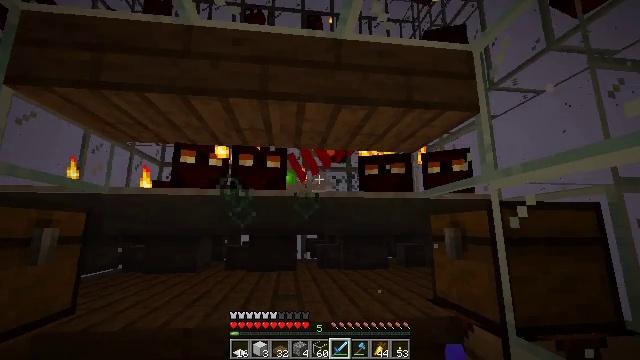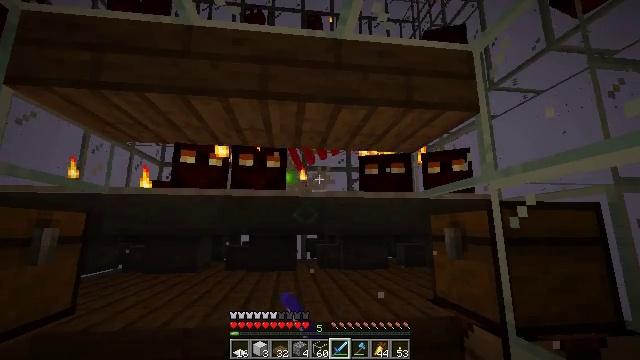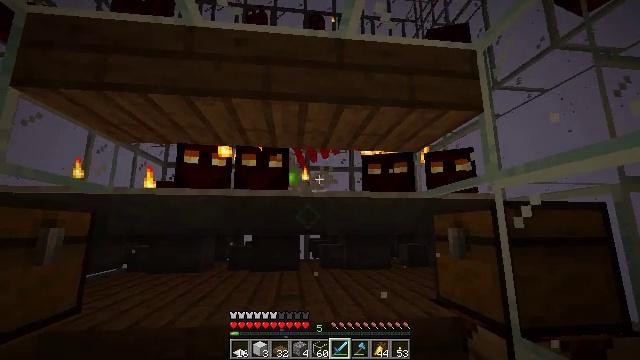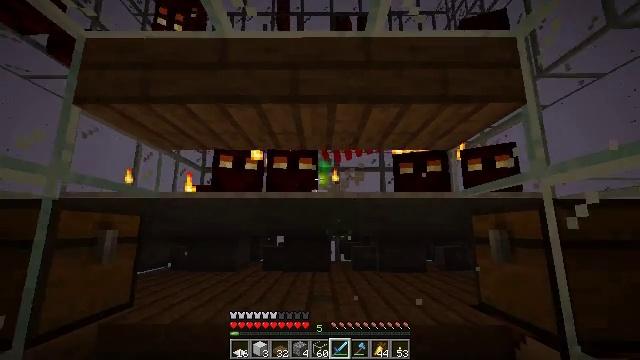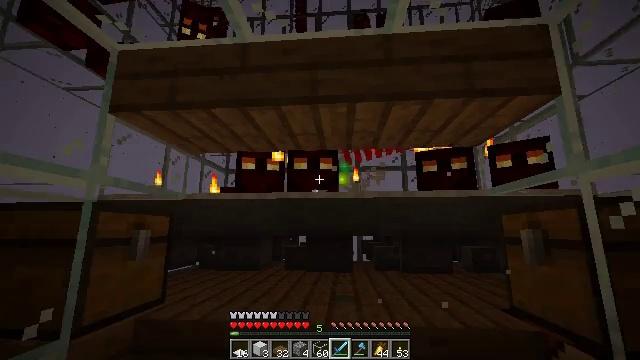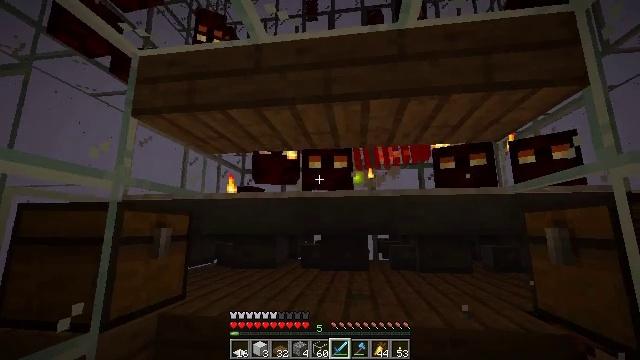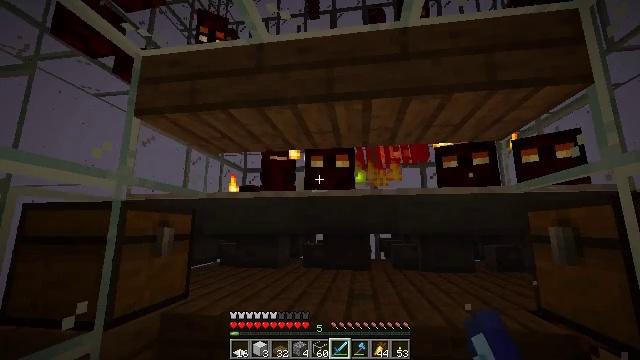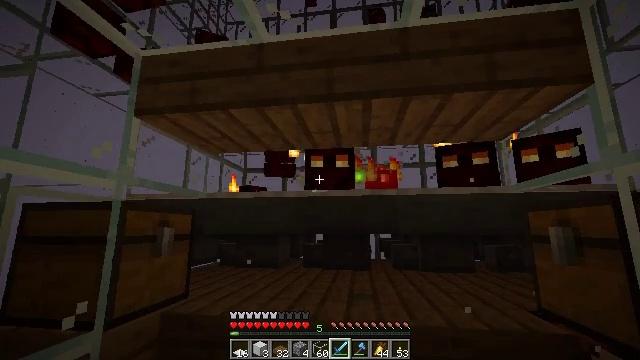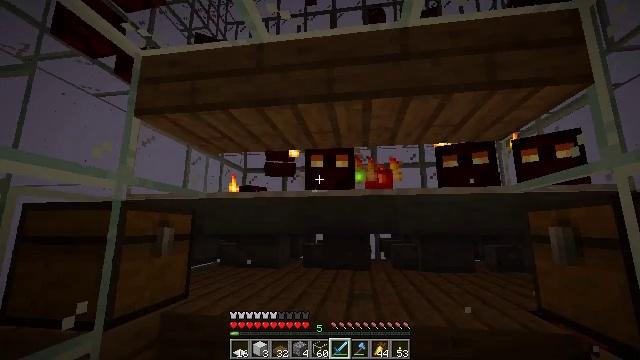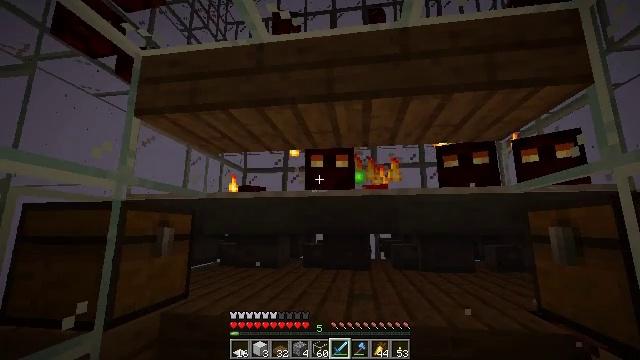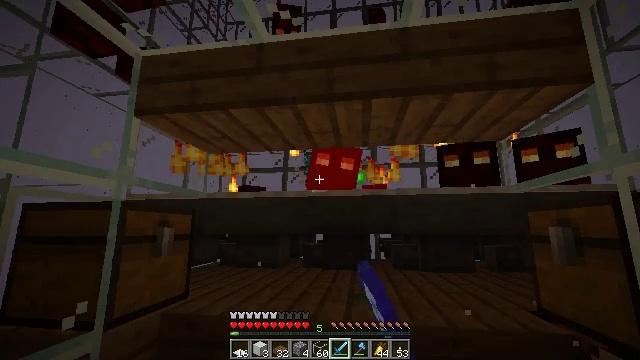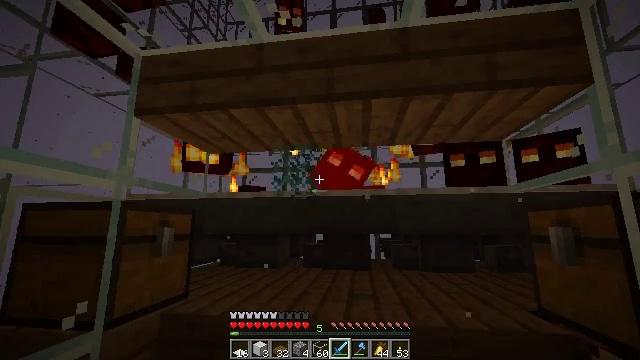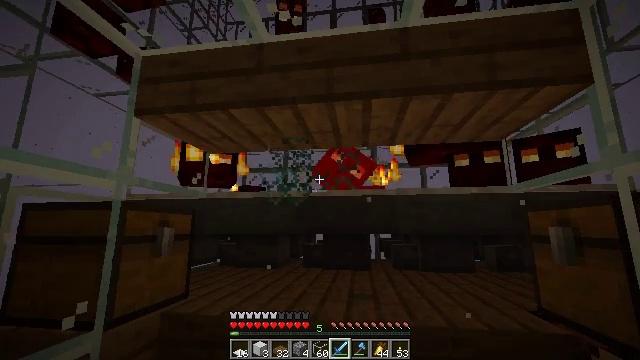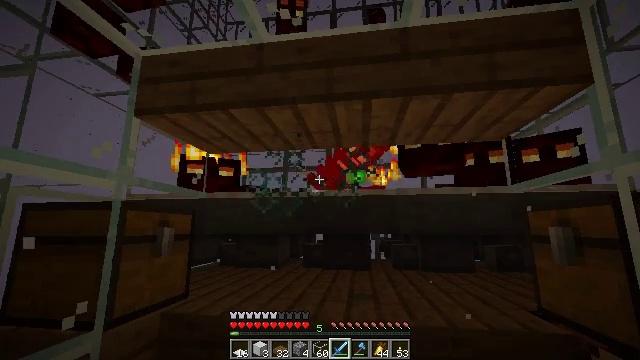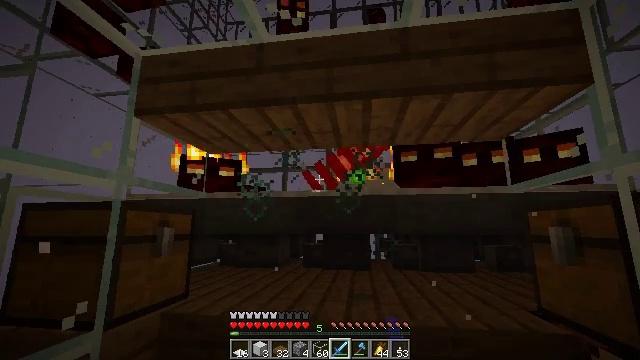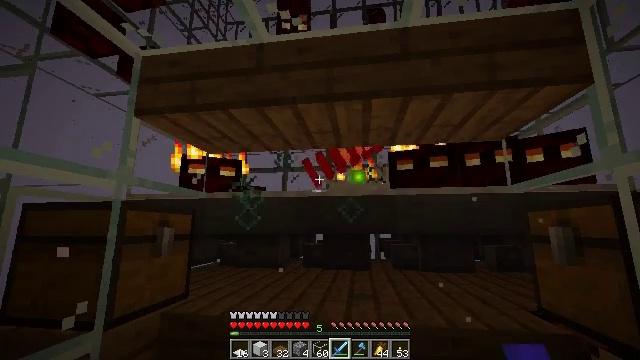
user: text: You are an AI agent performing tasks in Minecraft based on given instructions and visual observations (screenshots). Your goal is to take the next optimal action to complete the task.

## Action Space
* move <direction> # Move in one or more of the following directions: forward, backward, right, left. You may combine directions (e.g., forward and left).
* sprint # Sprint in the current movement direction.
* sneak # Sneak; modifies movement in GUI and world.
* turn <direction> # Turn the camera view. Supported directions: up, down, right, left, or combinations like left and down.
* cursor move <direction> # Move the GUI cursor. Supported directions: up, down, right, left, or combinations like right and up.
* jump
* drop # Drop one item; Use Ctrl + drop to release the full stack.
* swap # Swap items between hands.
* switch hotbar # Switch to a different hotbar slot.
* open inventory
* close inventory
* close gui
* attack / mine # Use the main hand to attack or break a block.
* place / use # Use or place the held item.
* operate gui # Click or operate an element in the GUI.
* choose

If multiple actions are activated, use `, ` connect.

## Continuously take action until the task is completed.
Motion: motion action
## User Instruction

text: Hunt the magma cube.
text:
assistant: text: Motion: attack / mine
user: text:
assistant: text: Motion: attack / mine
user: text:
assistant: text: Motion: turn left
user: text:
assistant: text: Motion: turn left
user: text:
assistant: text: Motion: turn left, attack / mine
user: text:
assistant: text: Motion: attack / mine
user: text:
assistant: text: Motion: attack / mine
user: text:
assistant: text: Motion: no_op
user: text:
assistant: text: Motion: attack / mine
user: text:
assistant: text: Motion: attack / mine
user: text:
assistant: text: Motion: attack / mine
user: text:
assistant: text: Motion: attack / mine
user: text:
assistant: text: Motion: attack / mine
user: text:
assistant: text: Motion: attack / mine
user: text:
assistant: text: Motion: attack / mine
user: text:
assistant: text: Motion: turn right, attack / mine
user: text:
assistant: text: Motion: turn right
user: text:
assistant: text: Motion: no_op
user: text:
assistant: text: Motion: no_op
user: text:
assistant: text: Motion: no_op
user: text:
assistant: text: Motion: turn right
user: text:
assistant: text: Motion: attack / mine
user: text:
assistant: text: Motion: attack / mine
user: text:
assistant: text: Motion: attack / mine
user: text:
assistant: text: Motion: turn right
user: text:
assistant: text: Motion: no_op
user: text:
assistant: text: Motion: no_op
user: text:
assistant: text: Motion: attack / mine
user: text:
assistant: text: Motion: attack / mine
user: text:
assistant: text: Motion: attack / mine